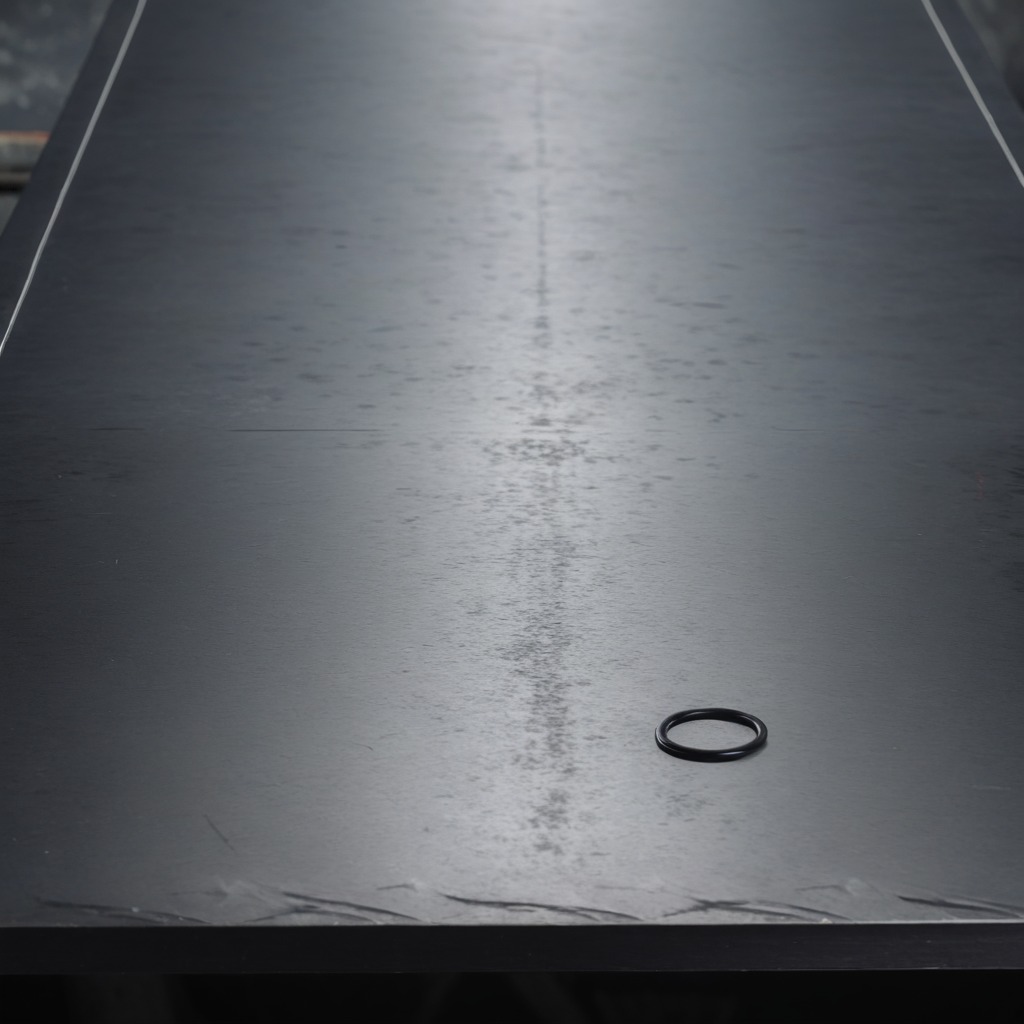
A rubber O-ring is lying on the cold steel table in a mining workshop.